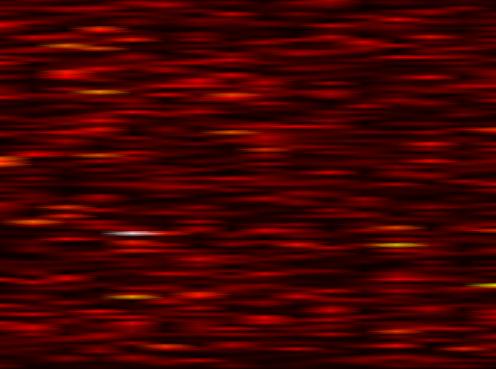
Label: FBMC